Here is the raw accelerometer signal from a rotor rig, plotted against time. Determine the machine's mechanical condition. Answer with exactly one of: normal, misalignment, unbalance, looseness.
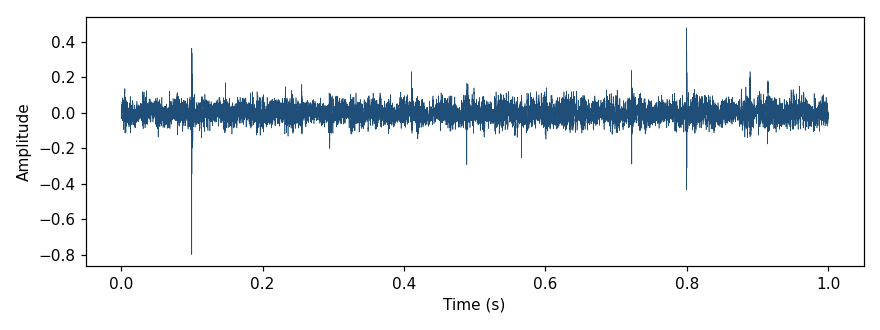
Answer: unbalance